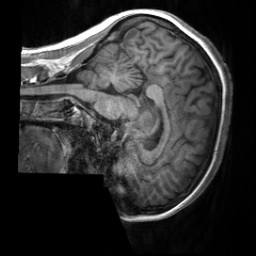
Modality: T1w
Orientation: sagittal
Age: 26
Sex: female
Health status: healthy
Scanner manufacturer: siemens
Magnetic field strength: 3 T
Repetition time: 2 s
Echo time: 0.00232 s